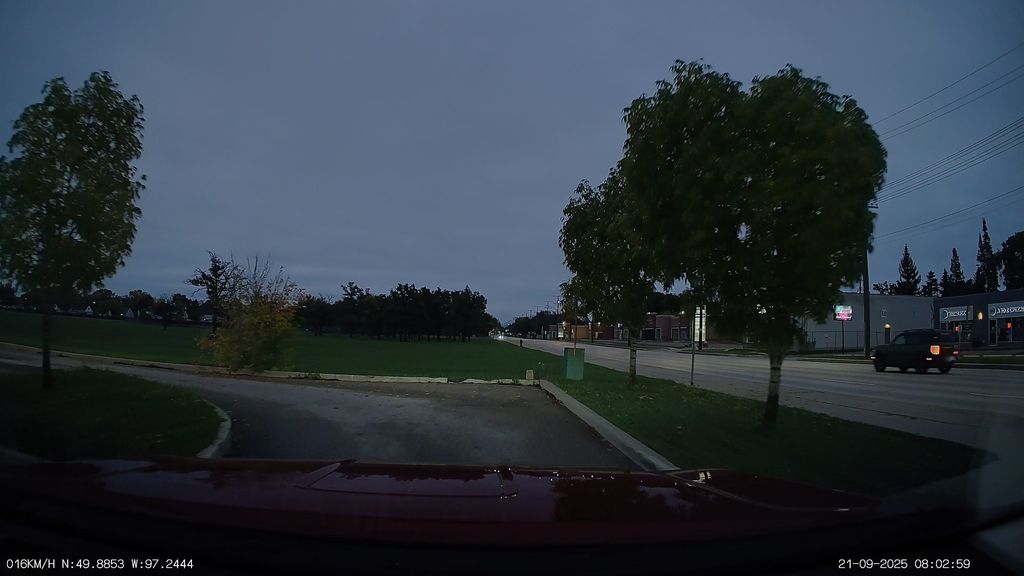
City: winnipeg